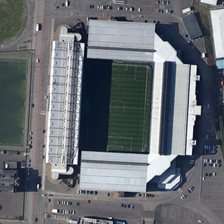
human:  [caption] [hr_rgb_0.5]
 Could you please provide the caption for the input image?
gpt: several buildings and parking lots are around a stadium .

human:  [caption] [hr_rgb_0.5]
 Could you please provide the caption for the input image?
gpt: several buildings and parking lots are around a stadium .

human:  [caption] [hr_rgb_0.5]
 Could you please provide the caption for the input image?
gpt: it is a distinctive stadium with brand-new turf and grandstand, surrounded by a great number of cars .

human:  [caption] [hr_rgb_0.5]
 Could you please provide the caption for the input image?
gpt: it is a distinctive stadium with brand-new turf and grandstand, surrounded by a great number of cars .

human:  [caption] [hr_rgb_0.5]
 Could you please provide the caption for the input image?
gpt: several buildings and parking lots are around a stadium .